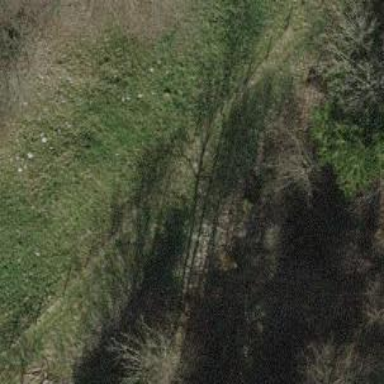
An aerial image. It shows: Path on the ground.